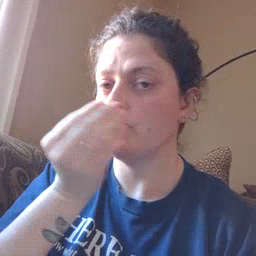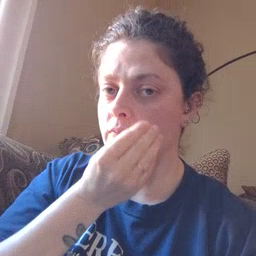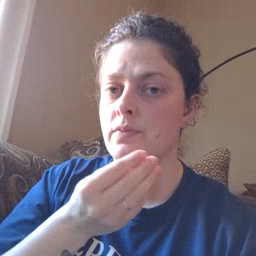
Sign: flower